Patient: sex M, age 54
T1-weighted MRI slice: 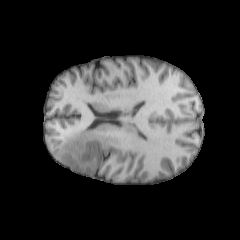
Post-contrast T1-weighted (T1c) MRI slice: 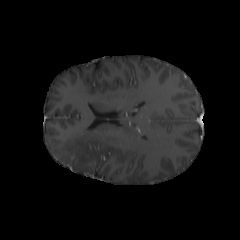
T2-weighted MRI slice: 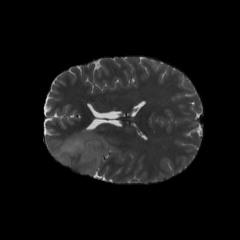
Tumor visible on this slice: yes
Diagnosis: Astrocytoma, IDH-wildtype
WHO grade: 3